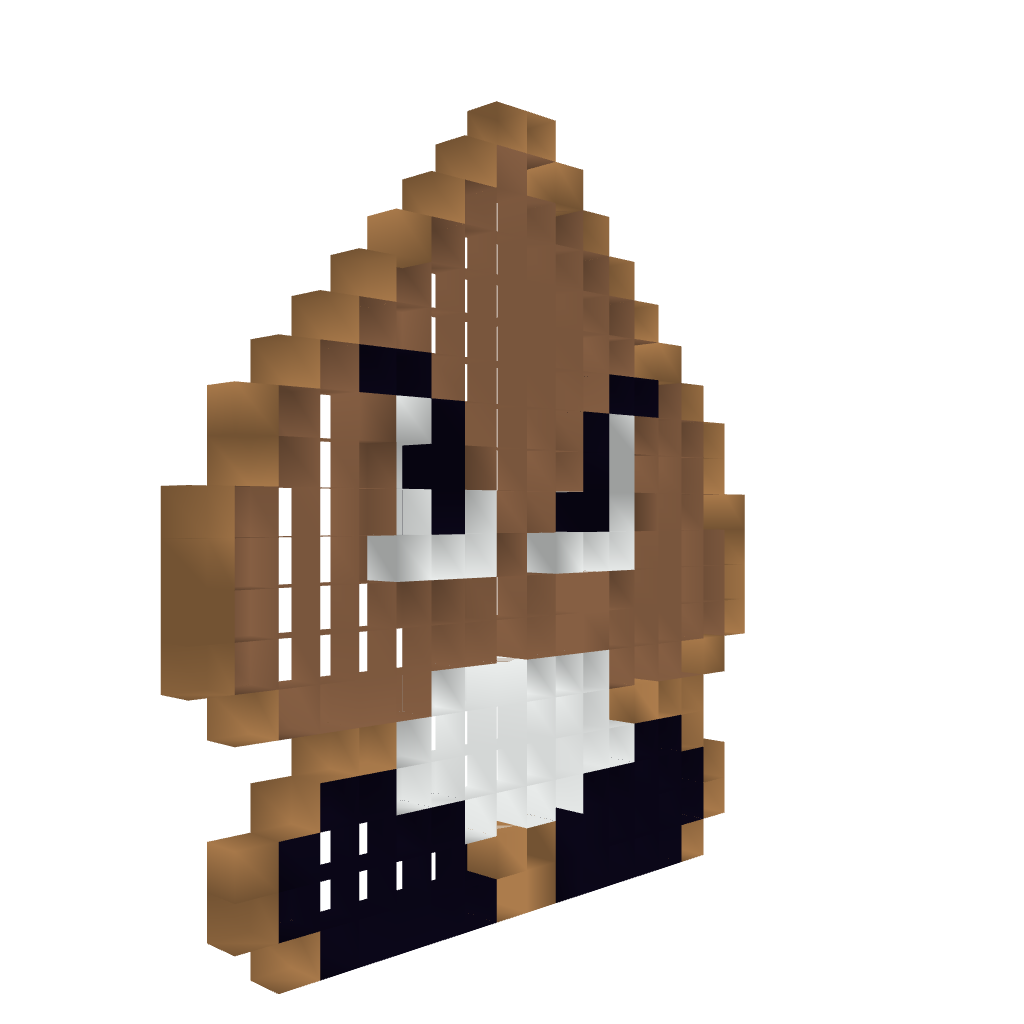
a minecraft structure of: Super Mario Goomba